Interaction volume radius: 10 \u00c5
Interaction volume height: 20 \u00c5
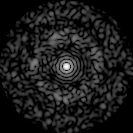
Disorder parameter: 0.8208